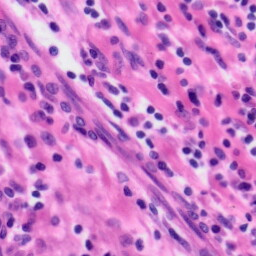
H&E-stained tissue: Tonsil